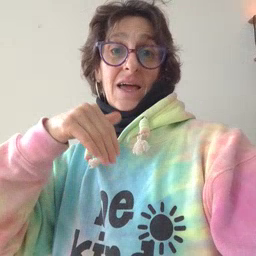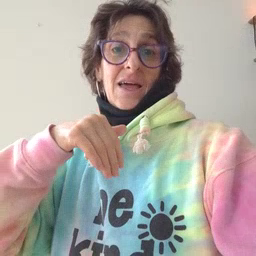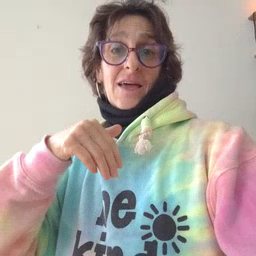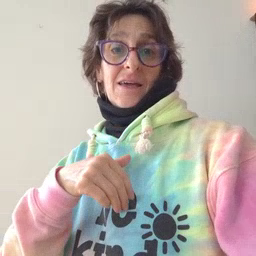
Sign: night